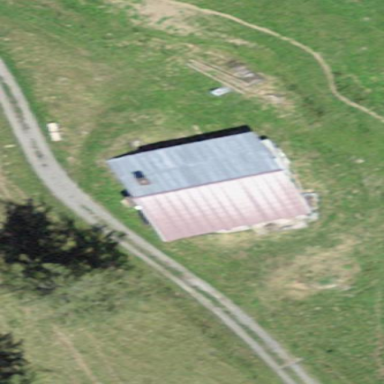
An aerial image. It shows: Gabled building with zinc roof oriented across.